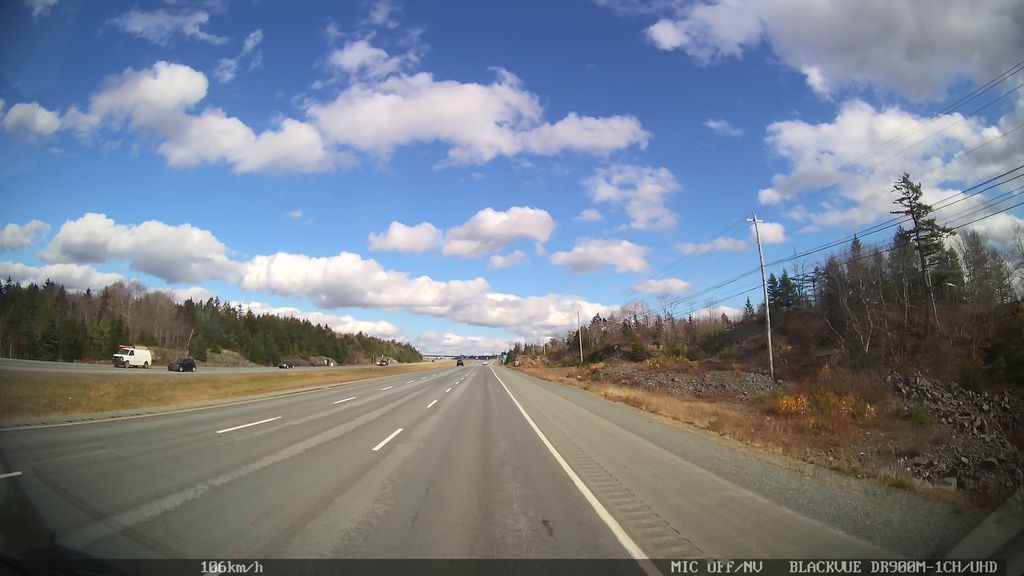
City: halifax